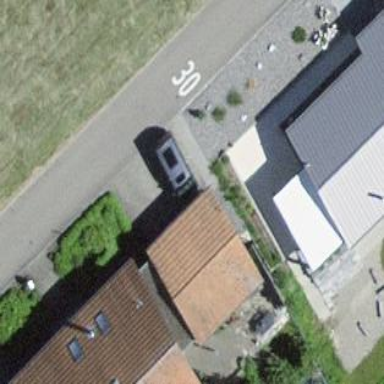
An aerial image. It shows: Garage building.